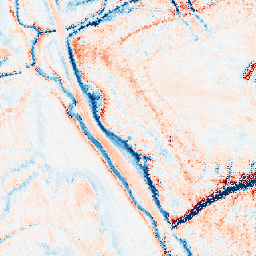
Category: multiscale
Decomposition family: dog_multiscale
Decomposition parameters: sigma_ratio: 1.6
n_scales: 5
base_sigma: 0.5
Upsampling method: regularized
Upsampling parameters: scale: 2
lambda_reg: 0.1
Upsampling scale: 2